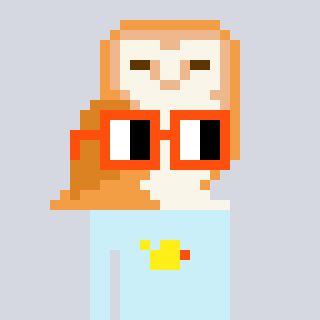
a pixel art character with square orange glasses, a owl-shaped head and a cold-colored body on a cool background